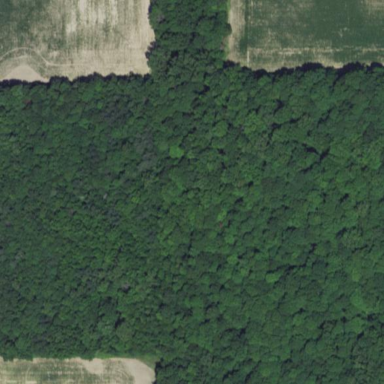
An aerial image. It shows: Mixed woodland with variety of leaf types and cycles.